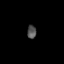
Tissue: prostate
Cell type: T cells
Senescence score: 0.7117
Nuclear area (px): 120
Mean DAPI intensity: 79.233